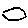
Label: hexagon